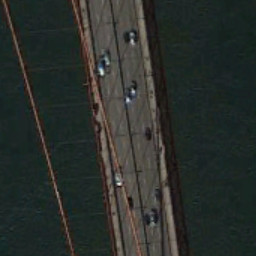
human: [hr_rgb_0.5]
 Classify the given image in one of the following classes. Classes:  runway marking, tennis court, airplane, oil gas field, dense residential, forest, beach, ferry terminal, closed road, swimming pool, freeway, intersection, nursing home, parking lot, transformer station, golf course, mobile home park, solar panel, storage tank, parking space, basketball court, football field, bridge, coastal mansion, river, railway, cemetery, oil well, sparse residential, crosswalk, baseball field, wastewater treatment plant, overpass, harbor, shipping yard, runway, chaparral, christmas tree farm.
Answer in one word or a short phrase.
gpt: bridge